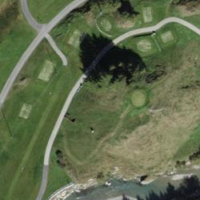
EUNIS habitat code: 53
Species observed at this site:
Corvus corone
Anthus trivialis
Oenanthe oenanthe
Turdus philomelos
Anthus spinoletta
Prunella modularis
Sylvia atricapilla
Spinus spinus
Phylloscopus collybita
Erithacus rubecula
Phoenicurus ochruros
Certhia familiaris
Falco tinnunculus
Periparus ater
Accipiter nisus
Motacilla cinerea
Anas platyrhynchos
Linaria cannabina
Troglodytes troglodytes
Fringilla coelebs
Passer domesticus
Ptyonoprogne rupestris
Carduelis carduelis
Turdus merula
Parus major
Hirundo rustica
Turdus pilaris
Cinclus cinclus
Phylloscopus trochilus
Motacilla alba